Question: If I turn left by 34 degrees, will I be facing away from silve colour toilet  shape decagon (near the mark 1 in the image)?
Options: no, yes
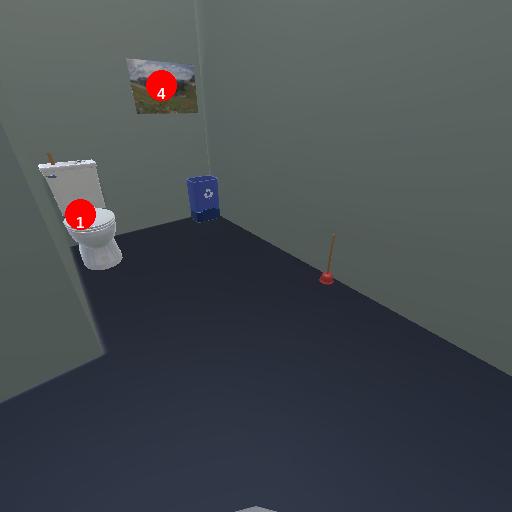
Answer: no